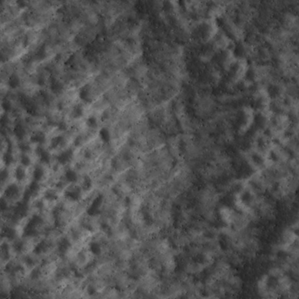
Label: non_frost